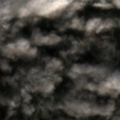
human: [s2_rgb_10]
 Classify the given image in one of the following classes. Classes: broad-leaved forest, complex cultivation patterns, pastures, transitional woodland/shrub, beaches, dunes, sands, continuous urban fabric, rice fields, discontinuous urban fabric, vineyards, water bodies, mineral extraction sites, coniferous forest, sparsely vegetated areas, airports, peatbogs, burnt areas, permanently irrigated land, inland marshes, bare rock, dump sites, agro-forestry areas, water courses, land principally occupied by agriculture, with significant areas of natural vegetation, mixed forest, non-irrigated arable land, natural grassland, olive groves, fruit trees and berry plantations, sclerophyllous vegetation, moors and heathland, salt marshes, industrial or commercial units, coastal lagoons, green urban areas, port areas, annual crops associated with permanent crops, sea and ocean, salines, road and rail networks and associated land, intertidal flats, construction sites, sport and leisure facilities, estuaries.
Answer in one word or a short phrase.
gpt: discontinuous urban fabric, non-irrigated arable land